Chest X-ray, PA view. Patient: 57 years old, sex F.
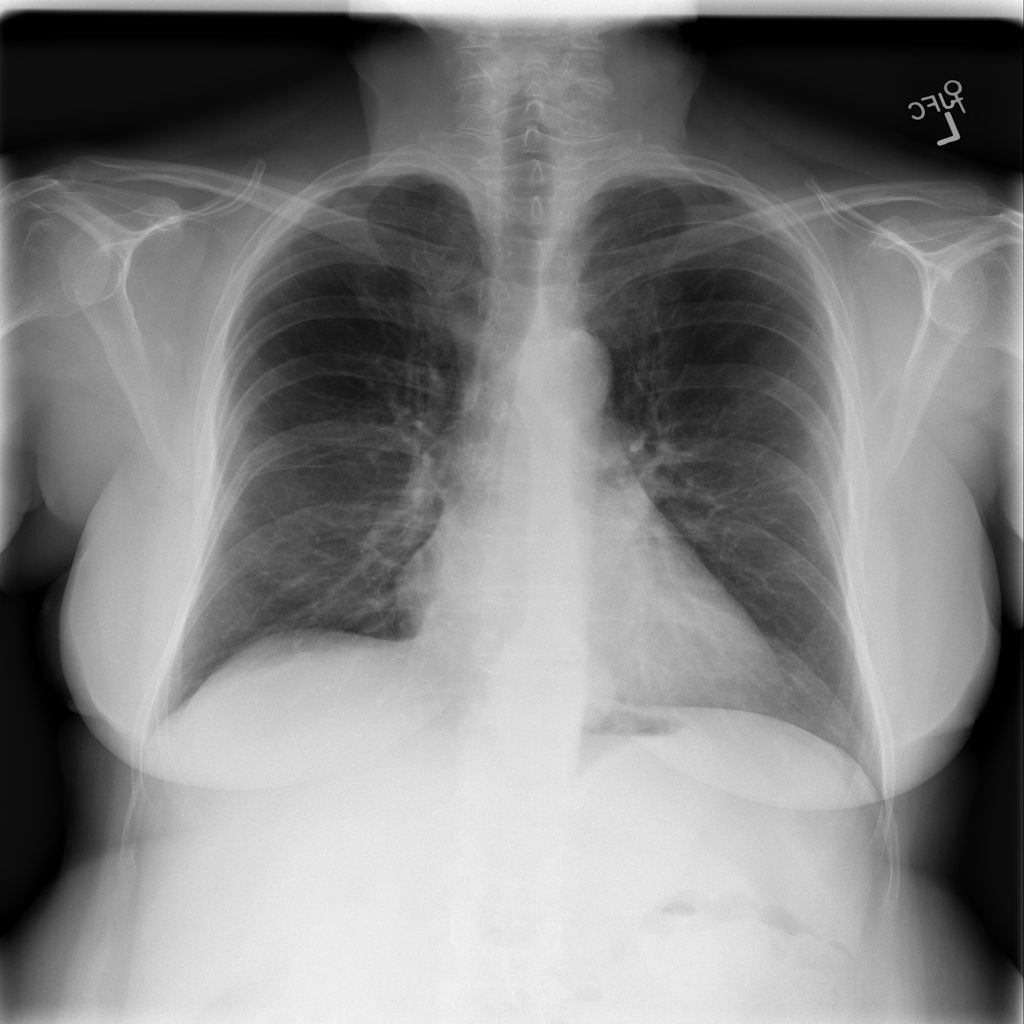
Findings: Atelectasis